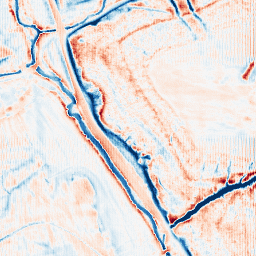
Category: edge_preserving
Decomposition family: anisotropic_diffusion
Decomposition parameters: iterations: 50
kappa: 50
gamma: 0.15
Upsampling method: fft_zeropad
Upsampling parameters: scale: 8
Upsampling scale: 8